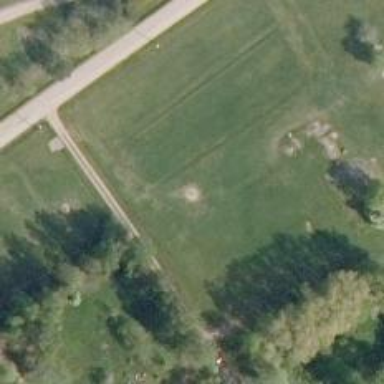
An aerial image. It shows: Disc golf basket.